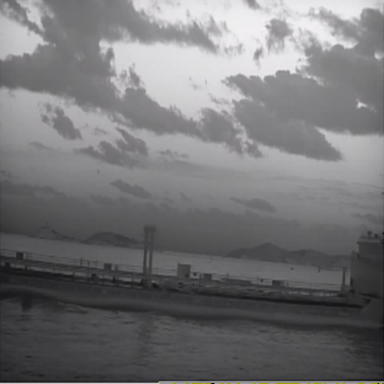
There is a liner in the infrared image.